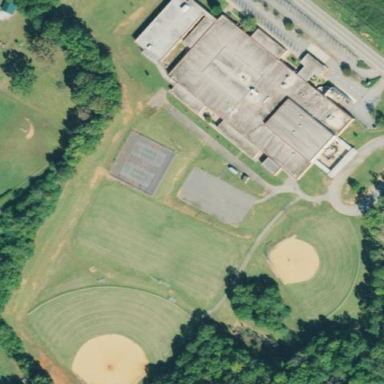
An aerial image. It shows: School building.